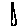
Label: line